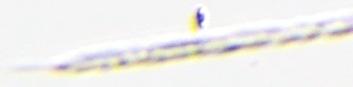
Label: Rhizosolenia